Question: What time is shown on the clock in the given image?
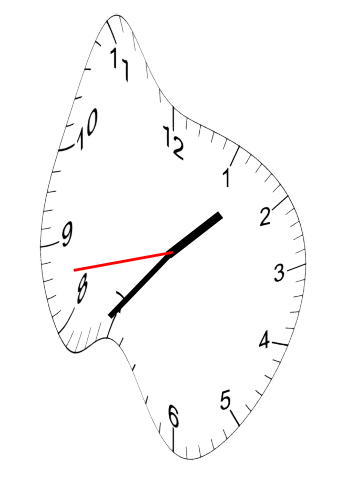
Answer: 01:36:43